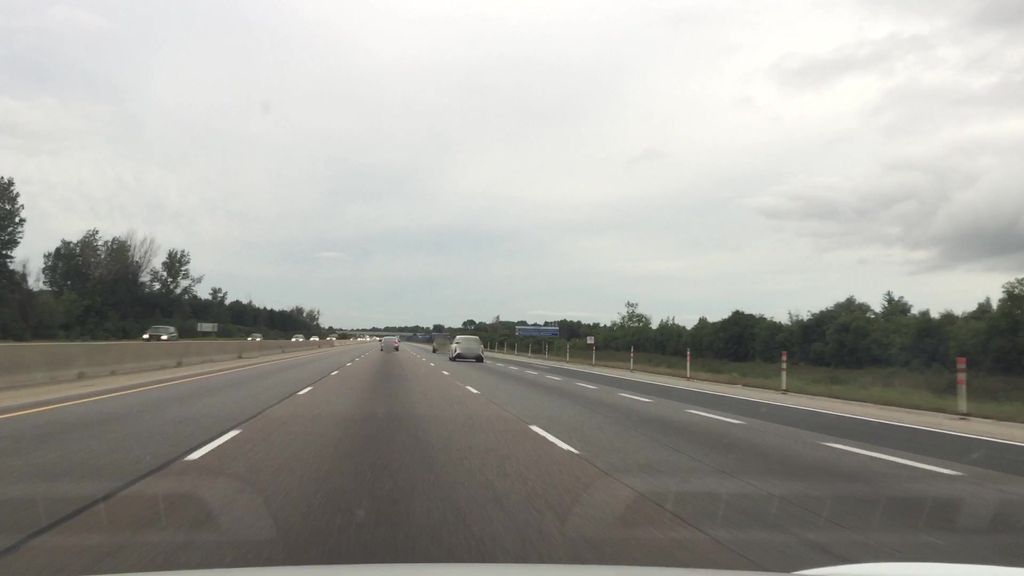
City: kitchener-waterloo